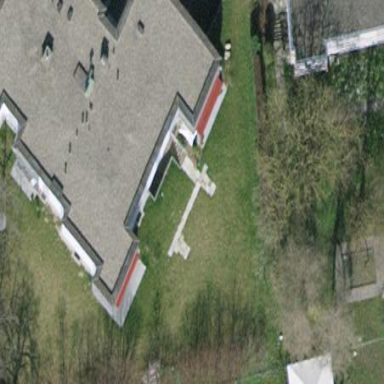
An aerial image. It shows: Flat-roofed apartment building.